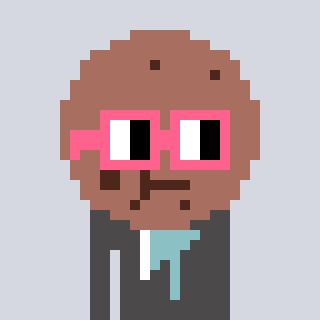
a pixel art character with square pink glasses, a cookie-shaped head and a grayscale-colored body on a cool background